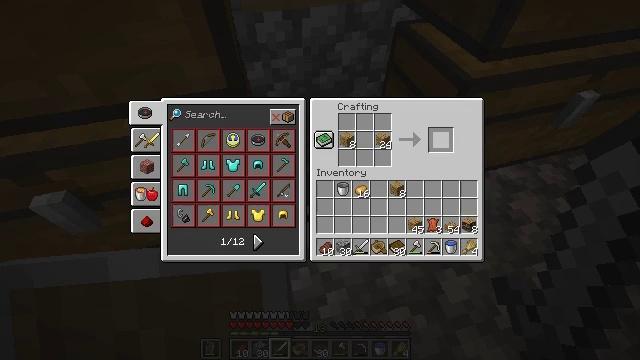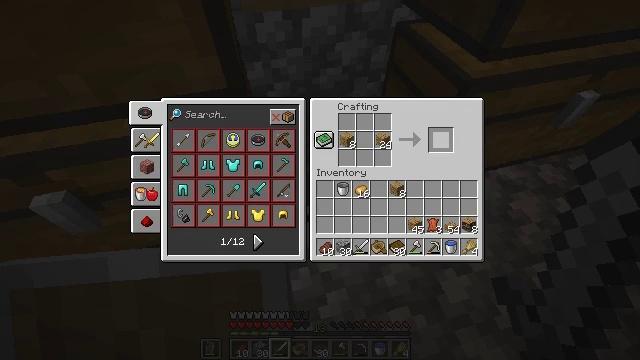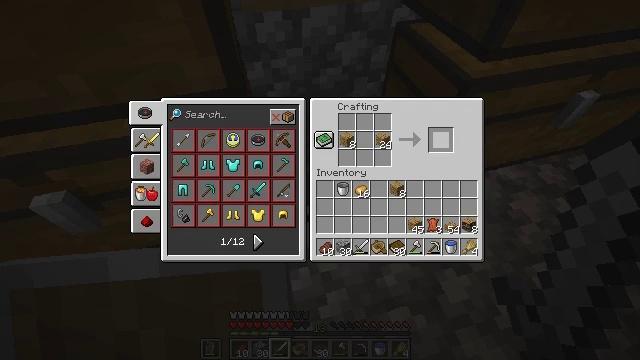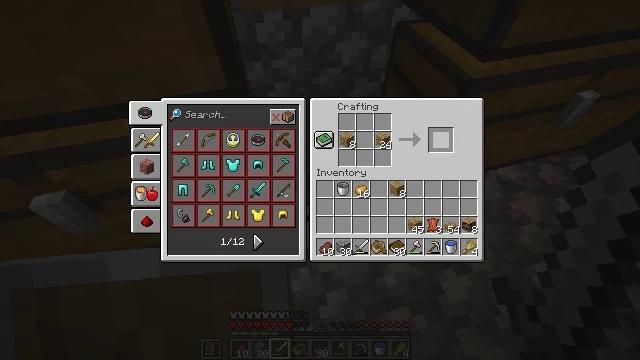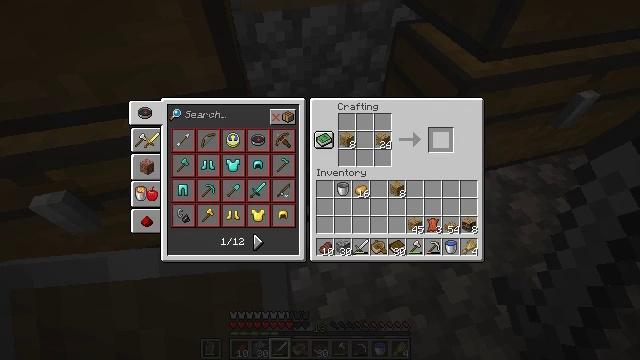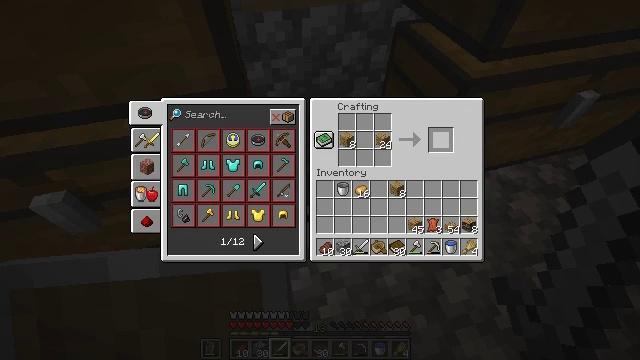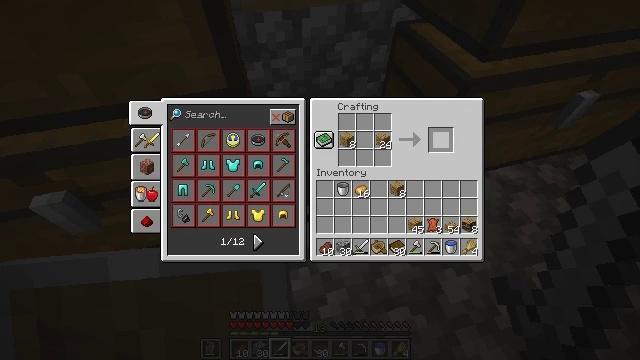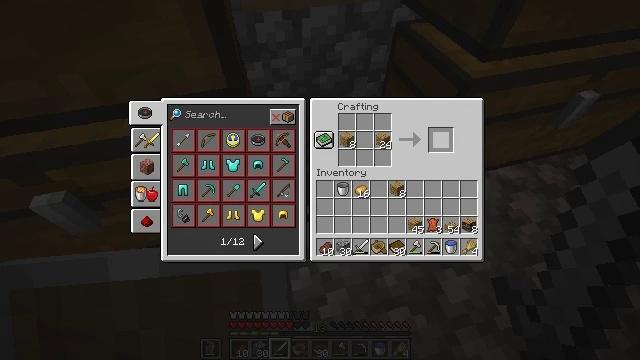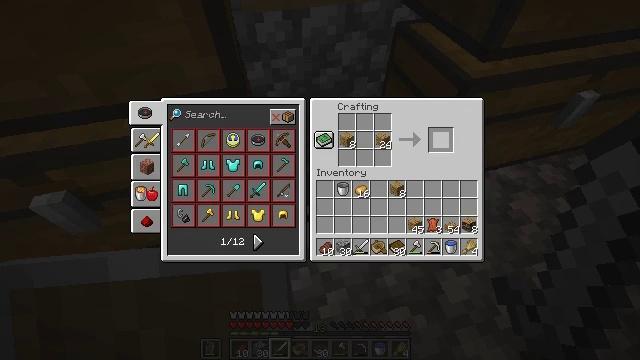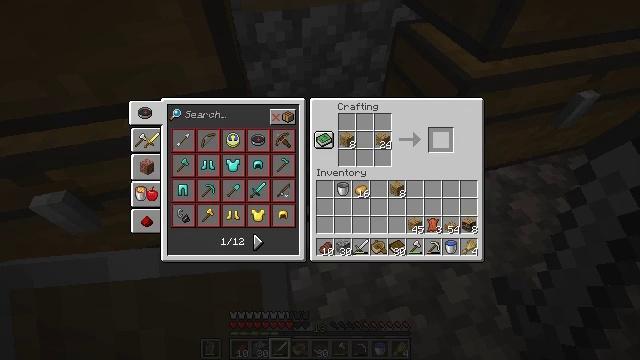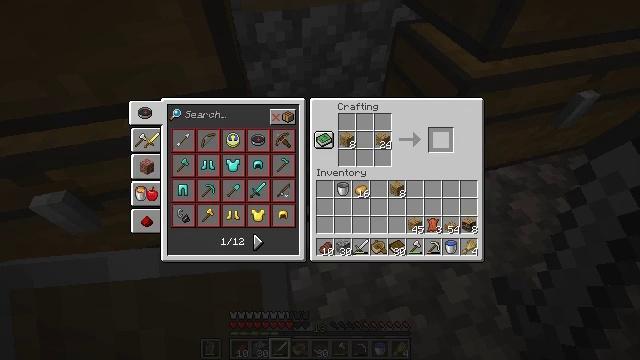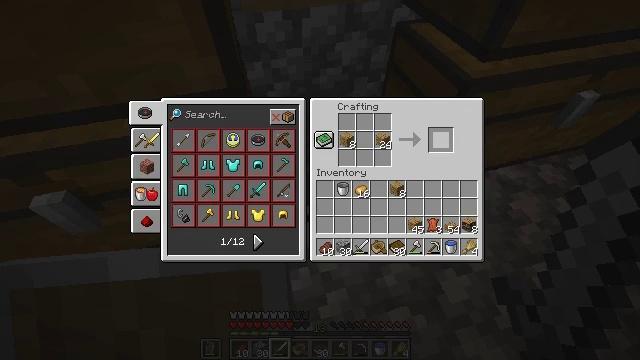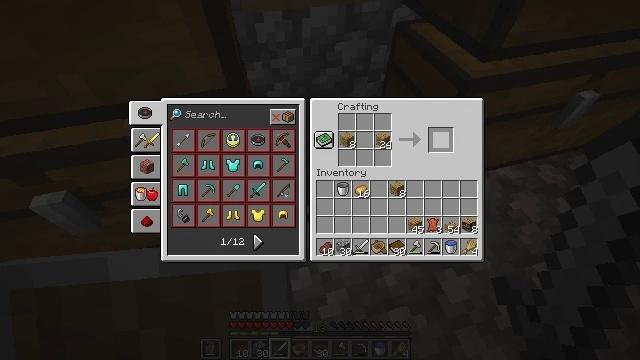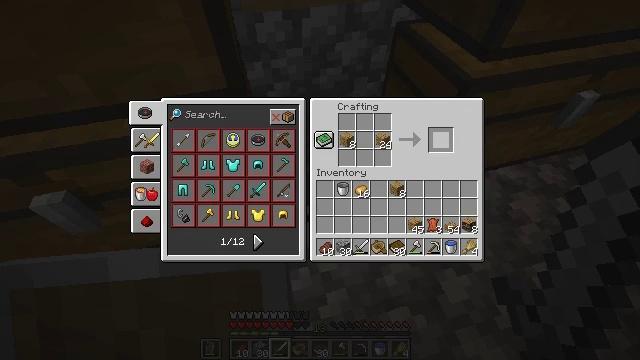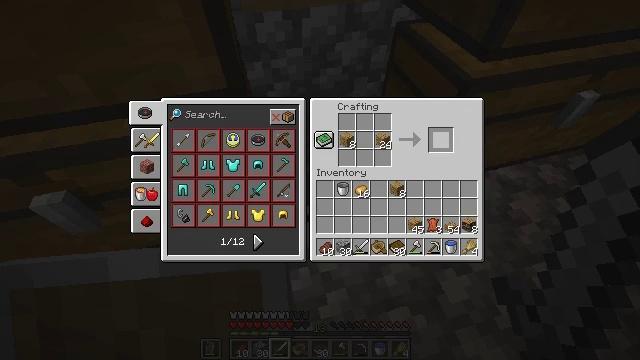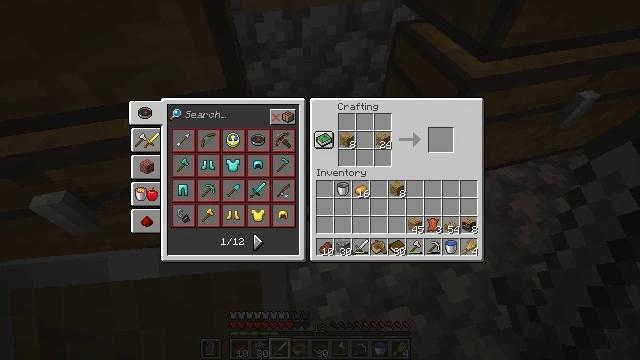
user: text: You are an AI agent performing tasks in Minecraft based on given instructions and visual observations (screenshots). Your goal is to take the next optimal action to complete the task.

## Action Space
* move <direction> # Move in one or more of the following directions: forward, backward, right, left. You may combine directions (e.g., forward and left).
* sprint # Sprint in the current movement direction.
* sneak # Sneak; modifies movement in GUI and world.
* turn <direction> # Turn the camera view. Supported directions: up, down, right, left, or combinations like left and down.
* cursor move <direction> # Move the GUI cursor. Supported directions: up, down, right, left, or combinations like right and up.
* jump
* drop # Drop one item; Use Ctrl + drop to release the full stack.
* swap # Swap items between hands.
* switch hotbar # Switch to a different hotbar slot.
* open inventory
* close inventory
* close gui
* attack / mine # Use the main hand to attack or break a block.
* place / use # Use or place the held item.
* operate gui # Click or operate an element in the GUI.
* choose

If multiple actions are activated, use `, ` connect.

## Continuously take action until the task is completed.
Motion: motion action
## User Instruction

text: You need a crafting table to craft a lectern.
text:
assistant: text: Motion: sneak
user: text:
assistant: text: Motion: sneak
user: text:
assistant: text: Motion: sneak
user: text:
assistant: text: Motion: sneak
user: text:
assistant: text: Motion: sneak
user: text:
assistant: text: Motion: no_op
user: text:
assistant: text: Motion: no_op
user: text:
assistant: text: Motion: no_op
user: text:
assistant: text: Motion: no_op
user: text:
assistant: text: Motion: no_op
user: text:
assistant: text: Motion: no_op
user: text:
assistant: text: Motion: no_op
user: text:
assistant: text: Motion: no_op
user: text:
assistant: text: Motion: no_op
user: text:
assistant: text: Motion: no_op
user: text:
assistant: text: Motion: no_op
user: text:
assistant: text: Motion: turn left
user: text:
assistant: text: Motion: turn left and up
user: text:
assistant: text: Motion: turn left
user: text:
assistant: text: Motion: turn left and up
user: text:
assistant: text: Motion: turn left and up
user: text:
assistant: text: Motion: turn left
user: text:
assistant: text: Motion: turn left
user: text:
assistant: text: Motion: no_op
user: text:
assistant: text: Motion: turn right
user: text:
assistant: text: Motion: turn right
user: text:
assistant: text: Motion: no_op
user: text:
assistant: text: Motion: turn left
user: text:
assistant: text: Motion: turn left
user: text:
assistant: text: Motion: no_op